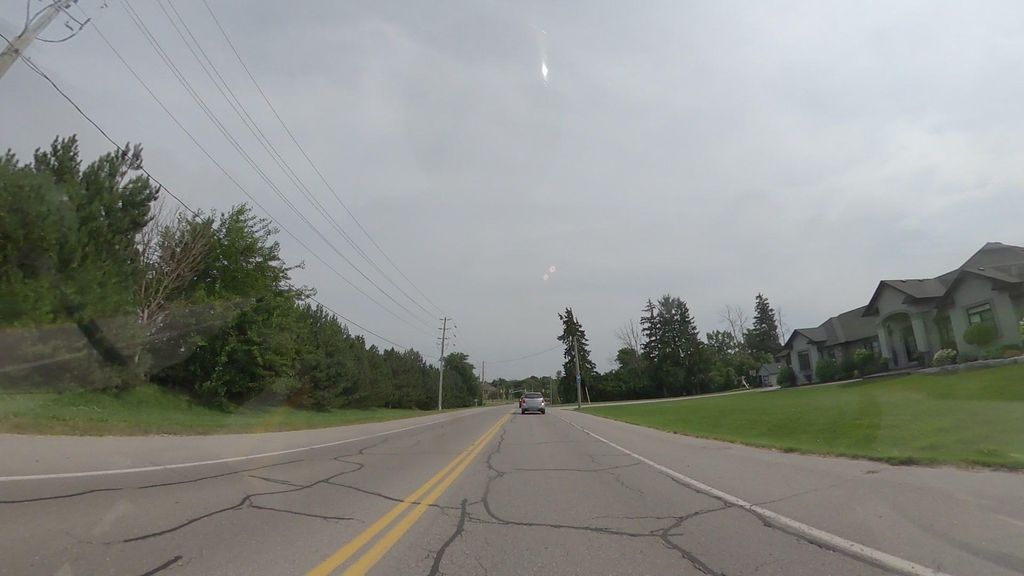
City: kitchener-waterloo